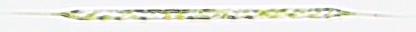
Label: Rhizosolenia